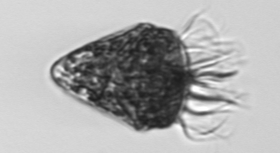
Label: Strombidium_morphotype2